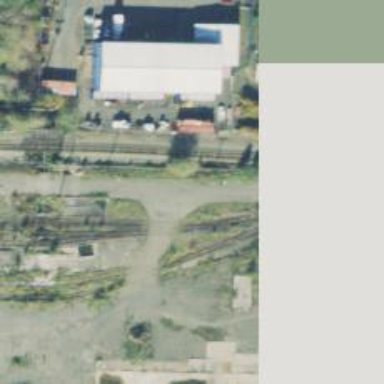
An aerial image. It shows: Railway spur service.